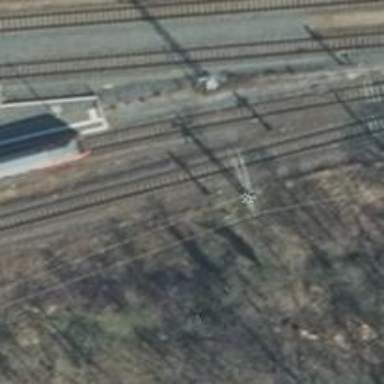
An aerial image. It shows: Railway signal.